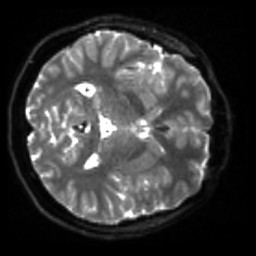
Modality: sbref
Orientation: axial
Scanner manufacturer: siemens
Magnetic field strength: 3 T
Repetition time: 4 s
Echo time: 0.0594 s